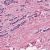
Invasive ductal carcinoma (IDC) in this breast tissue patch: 1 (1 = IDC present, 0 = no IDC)